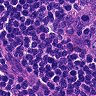
Metastatic tissue present: no